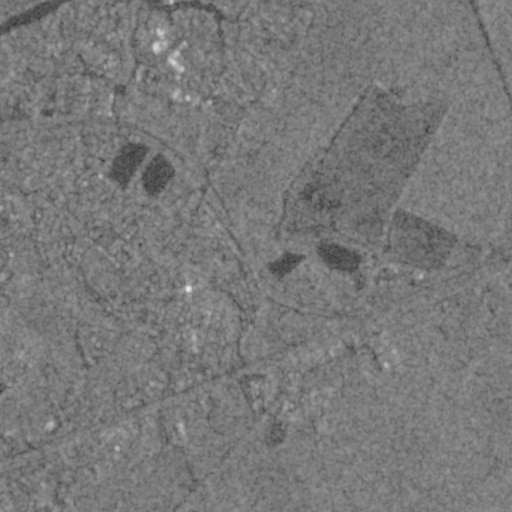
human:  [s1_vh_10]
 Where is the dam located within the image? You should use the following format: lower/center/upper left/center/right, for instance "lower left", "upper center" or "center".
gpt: The dam is located in the upper left of the image.
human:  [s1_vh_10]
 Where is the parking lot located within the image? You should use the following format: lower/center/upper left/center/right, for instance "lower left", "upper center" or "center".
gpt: The parking lot is located in the center left of the image.
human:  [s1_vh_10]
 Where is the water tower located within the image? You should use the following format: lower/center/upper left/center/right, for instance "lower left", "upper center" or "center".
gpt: The water tower is located in the upper left of the image.
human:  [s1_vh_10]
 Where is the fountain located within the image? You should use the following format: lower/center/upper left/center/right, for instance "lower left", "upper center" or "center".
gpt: The fountain is located in the center left of the image.
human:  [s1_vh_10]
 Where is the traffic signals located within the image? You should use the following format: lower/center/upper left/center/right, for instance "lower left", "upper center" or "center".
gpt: The traffic signals is located in the lower left of the image.
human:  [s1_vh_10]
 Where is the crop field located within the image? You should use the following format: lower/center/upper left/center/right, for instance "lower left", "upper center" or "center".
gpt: There is no crop field in the image.

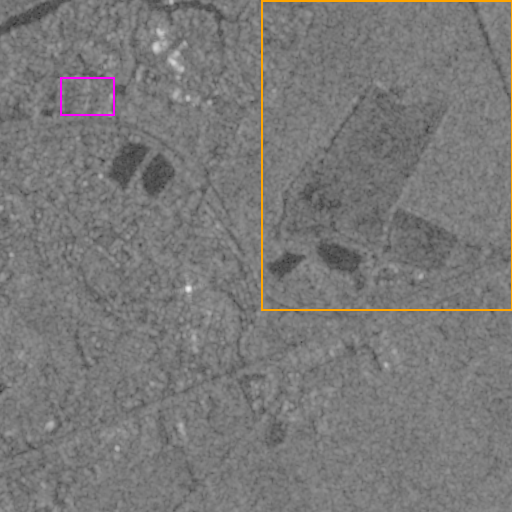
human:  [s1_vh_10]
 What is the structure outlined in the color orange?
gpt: The structure outlined in orange is a landfill.
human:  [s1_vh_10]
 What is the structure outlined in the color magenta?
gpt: The structure outlined in magenta is a building.
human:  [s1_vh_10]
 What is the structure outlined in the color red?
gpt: There is no red outline.